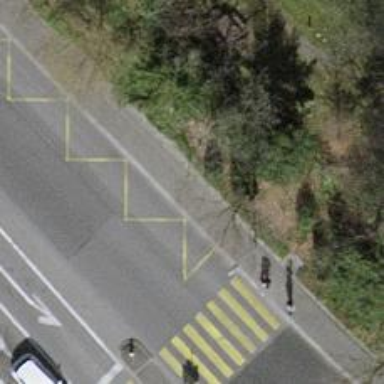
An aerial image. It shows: Asphalt sidewalk leading to public transport platform.